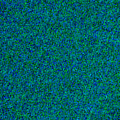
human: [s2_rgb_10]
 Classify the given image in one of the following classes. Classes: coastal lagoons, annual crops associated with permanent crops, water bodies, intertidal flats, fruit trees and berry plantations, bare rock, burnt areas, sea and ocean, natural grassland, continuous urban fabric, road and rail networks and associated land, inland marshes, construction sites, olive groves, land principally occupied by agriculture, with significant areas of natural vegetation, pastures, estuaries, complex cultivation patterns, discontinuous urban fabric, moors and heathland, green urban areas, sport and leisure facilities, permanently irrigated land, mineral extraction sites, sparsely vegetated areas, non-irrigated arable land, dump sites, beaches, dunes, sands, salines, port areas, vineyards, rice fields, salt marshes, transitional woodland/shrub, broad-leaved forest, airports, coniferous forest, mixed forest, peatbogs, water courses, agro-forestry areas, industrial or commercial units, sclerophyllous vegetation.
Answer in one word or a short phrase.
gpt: sea and ocean